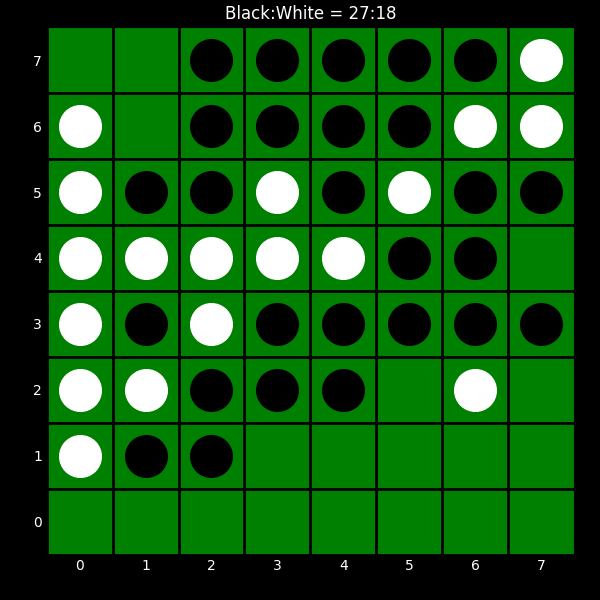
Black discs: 27
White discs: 18